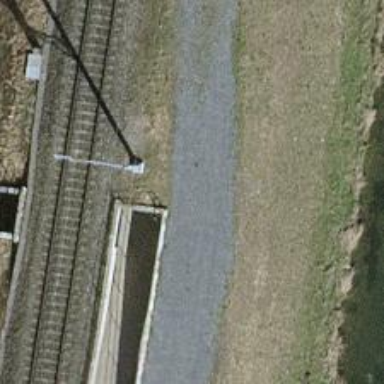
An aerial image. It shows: Asphalt path that goes through tunnel.